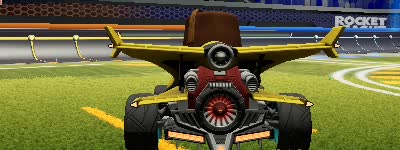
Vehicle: aftershock